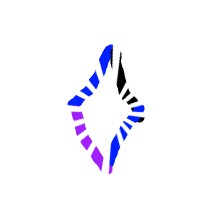
Shape: rhombus